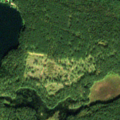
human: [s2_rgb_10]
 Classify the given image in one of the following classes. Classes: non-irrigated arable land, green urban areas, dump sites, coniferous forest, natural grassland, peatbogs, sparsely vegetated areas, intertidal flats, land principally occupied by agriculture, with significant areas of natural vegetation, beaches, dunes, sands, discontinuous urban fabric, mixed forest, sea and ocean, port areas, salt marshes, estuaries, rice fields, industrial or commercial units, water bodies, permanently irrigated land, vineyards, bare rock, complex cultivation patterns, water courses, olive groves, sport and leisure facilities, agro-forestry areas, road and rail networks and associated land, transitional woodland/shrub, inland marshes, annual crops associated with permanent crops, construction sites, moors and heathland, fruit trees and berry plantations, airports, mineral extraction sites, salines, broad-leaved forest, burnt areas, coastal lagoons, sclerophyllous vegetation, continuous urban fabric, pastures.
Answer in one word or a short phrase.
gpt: complex cultivation patterns, coniferous forest, water bodies